Question: I'm a little new to Javascript and I was wondering if it is possible to create a custom 3-column '<div>' or another object to replace '<option>' in my select menu as shown in the image below. I would like an image, the name of the option, and then another detail like an ID. Is this possible?

I know I can use Jquery's select2 to have an image and a string, but I'm not quite sure where to begin to get the third column.
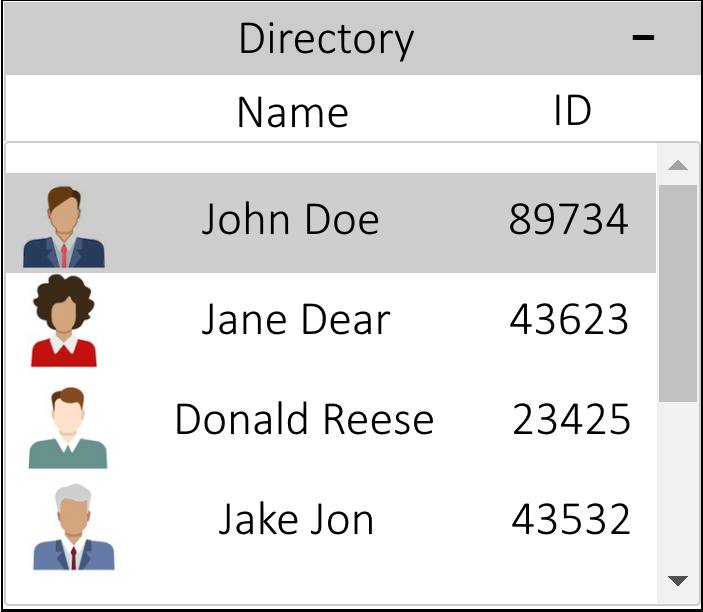
Answer: Hopefully, this helps someone and any critiques are welcome. Here is the full code and then I will break it down into pieces.
'''
<!DOCTYPE html>
<html>
<head>
<meta name="viewport" content="width=device-width, initial-scale=1">
<style>
.col{
display: flex;
flex-direction: column;
}
.col20{
text-align: center;
flex: 20%;
margin: auto;
display: flex;
flex-direction: column;
padding: 5px 0px;
}
.col40{
text-align: center;
flex: 40%;
margin: auto;
display: flex;
flex-direction: column;
padding: 5px 0px;
}
.leftCol{
text-align: center;
padding-right: 10px;
flex: 25%;
display: flex;
flex-direction: column;
}
.rightCol{
background-color: white;
text-align: center;
flex: 75%;
flex-grow: 1;
display: flex;
flex-direction: column;
}
.row {
display: flex;
flex-wrap: nowrap;
margin: 0;
/* flex-grow: 1; */
}
.selectableDiv{
border:1px solid black ;
background-color:white;
}
.selectableDiv:not(:last-child){
border-bottom: 0px;
}
.activeDiv, .selectableDiv:hover {
background-color: lightblue;
}
</style>
</head>
<body >
<div class="row" style="padding-bottom: 5%;">
<div class="leftCol" style="text-align: center;" >
<div class="row selectableDiv">
<div class="col20">Picture</div>
<div class="col40">Name</div>
<div class="col20">ID</div>
</div>
<div class="row selectableDiv">
<div class="col20"><img src="https://fakeimg.pl/75x75/?text=Image1" style=" margin: auto;"></div>
<div class="col40">John</div>
<div class="col20">52343</div>
</div>
<div class="row selectableDiv">
<div class="col20"><img src="https://fakeimg.pl/75x75/?text=Image2" style="margin: auto;"></div>
<div class="col40">Jane</div>
<div class="col20">12345</div>
</div>
</div>
<div class="rightCol">
</div>
</div>
<script>
var selectedDiv;
var selectableDivs = document.getElementsByClassName("selectableDiv");
var i;
for (i = 0; i < selectableDivs.length; i++) {
selectableDivs[i].addEventListener("click", function() {
console.log("Click");
//Toggle this specific div to be "activeDiv"
this.classList.toggle("activeDiv");
if (selectedDiv != null){
selectedDiv.classList.remove("activeDiv"); //Remove activeDiv class from previous active div if exists
}
selectedDiv = this; // Set selectedDiv to this one
});
}
</script>
</body>
</html>
'''
For the styling, I used flexbox to create the columns and rows. I'm certain there is room to improve when it comes to styling since I am still pretty new to CSS. I gave the divs that I wanted to be options a special class I called "selectableDiv" with a black border and a white background.
'''
.selectableDiv{
border:1px solid black ;
background-color:white;
}
'''
I created another CSS class for the selected divs called "activeDiv". I gave it a different background color along with the hover effect for the selectableDiv.
'''
.activeDiv, .selectableDiv:hover {
background-color: lightblue;
}
'''
Then using JavaScript I initialized a variable 'selectedDiv' to be my selected Dvi.got all of the elements with the class "selectable div" 'var selectableDivs = document.getElementsByClassName("selectableDiv");'
Then I looped through each selectable div and assigned a click event listener, when upon clicked will toggle the activeDiv class for the clickedDiv. It will then remove the activeDiv class from any previous selectedDiv (if it exists) and then assign the variable selectedDiv to be the clicked div.
'''
var i;
for (i = 0; i < selectableDivs.length; i++) {
selectableDivs[i].addEventListener("click", function() {
//Toggle this specific div to be "activeDiv"
this.classList.toggle("activeDiv");
if (selectedDiv != null){
selectedDiv.classList.remove("activeDiv"); //Remove activeDiv class from previous active div if exists
}
selectedDiv = this; // Set selectedDiv to this one
});
}
'''